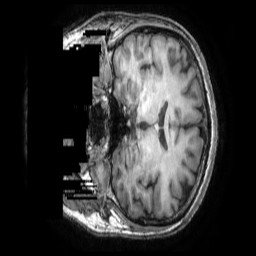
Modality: T1w
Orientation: coronal
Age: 44
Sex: male
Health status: healthy
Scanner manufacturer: ge